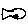
Label: fish